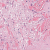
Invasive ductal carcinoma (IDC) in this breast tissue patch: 1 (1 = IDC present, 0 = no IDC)